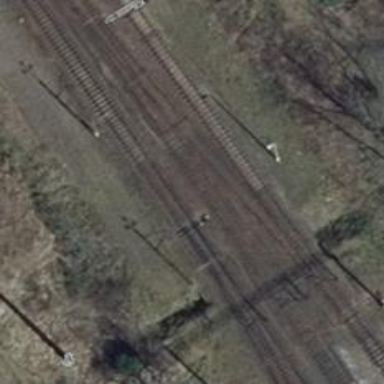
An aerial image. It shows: Electrified rail siding with contact line.